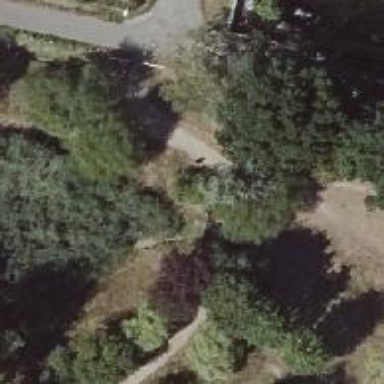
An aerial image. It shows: Footway bridge.